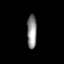
Tissue: lung
Cell type: Endothelial cells
Senescence score: 0.5456
Nuclear area (px): 326
Mean DAPI intensity: 139.813